Field crop: maize
Growth stage: 1
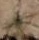
Species: salsola